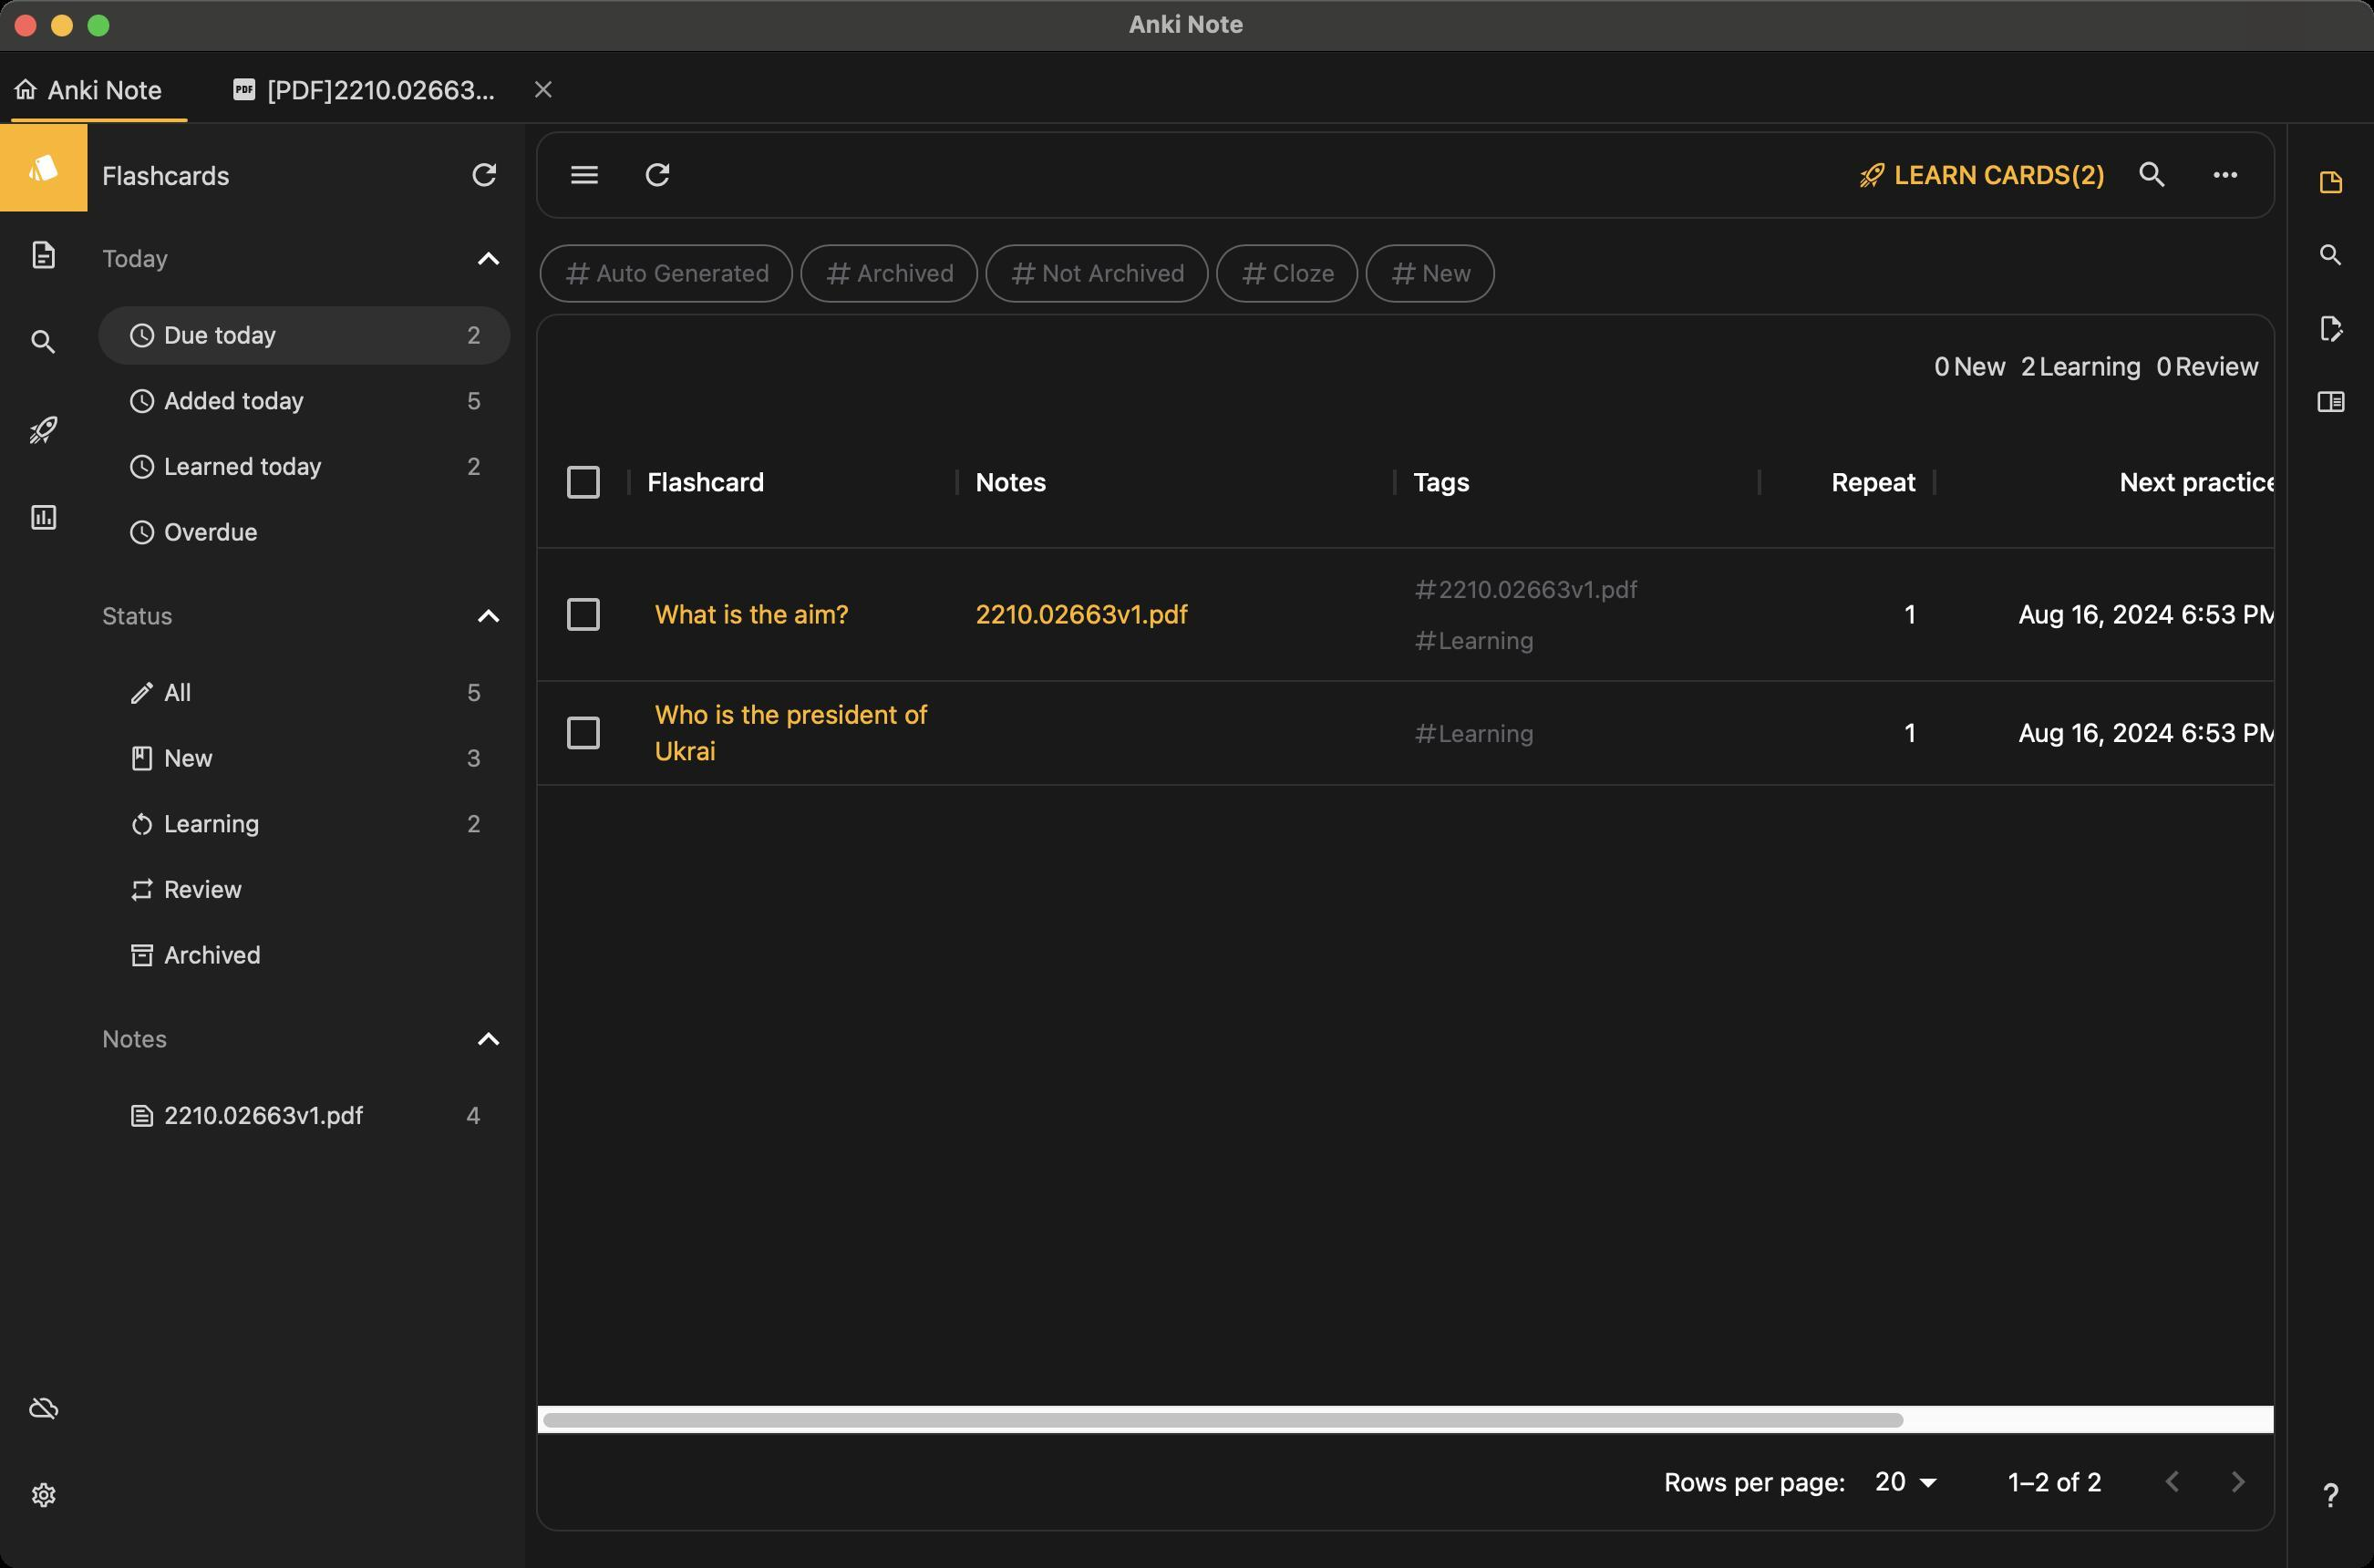
Accessibility tree:
{"name": "Anki_Note", "role": "AXWindow", "description": null, "role_description": "standard window", "value": null, "position": "233.00;83.00", "size": "1302;860", "children": [{"name": null, "role": "AXGroup", "description": null, "role_description": "group", "value": null, "position": "0.00;0.00", "size": "1302;860", "children": [{"name": null, "role": "AXGroup", "description": null, "role_description": "group", "value": null, "position": "0.00;28.00", "size": "1302;832", "children": [{"name": null, "role": "AXGroup", "description": null, "role_description": "group", "value": null, "position": "0.00;28.00", "size": "1302;832", "children": [{"name": "", "role": "AXScrollArea", "description": "", "role_description": "scroll area", "value": "", "position": "0.00;28.00", "size": "1302;832", "children": [{"name": "", "role": "AXWebArea", "description": "Tea Note", "role_description": "HTML content", "value": "", "position": "0.00;28.00", "size": "1302;832", "children": [{"name": "", "role": "AXStaticText", "description": "", "role_description": "text", "value": "home", "position": "6.00;41.00", "size": "16;16", "children": []}, {"name": "", "role": "AXGroup", "description": "", "role_description": "group", "value": "", "position": "26.00;38.00", "size": "63;22", "children": [{"name": "", "role": "AXStaticText", "description": "", "role_description": "text", "value": "Anki Note", "position": "26.00;40.00", "size": "63;18", "children": []}]}, {"name": "", "role": "AXGroup", "description": "", "role_description": "group", "value": "", "position": "6.00;65.00", "size": "97;2", "children": []}, {"name": "", "role": "AXStaticText", "description": "", "role_description": "text", "value": null, "position": "126.00;41.00", "size": "16;16", "children": []}, {"name": "", "role": "AXGroup", "description": "", "role_description": "group", "value": "", "position": "146.00;38.00", "size": "130;22", "children": [{"name": "", "role": "AXStaticText", "description": "", "role_description": "text", "value": "[PDF]2210.02663v1.pdf", "position": "146.00;40.00", "size": "125;18", "children": []}]}, {"name": "", "role": "AXGroup", "description": "", "role_description": "group", "value": "", "position": "282.00;31.00", "size": "32;36", "children": [{"name": "", "role": "AXStaticText", "description": "", "role_description": "text", "value": "close", "position": "290.00;41.00", "size": "16;16", "children": []}]}, {"name": "", "role": "AXGroup", "description": "", "role_description": "group", "value": "", "position": "126.00;65.00", "size": "169;2", "children": []}, {"name": "", "role": "AXStaticText", "description": "", "role_description": "text", "value": null, "position": "15.00;82.00", "size": "18;19", "children": []}, {"name": "", "role": "AXStaticText", "description": "", "role_description": "text", "value": null, "position": "15.00;130.00", "size": "18;19", "children": []}, {"name": "", "role": "AXStaticText", "description": "", "role_description": "text", "value": null, "position": "15.00;178.00", "size": "18;19", "children": []}, {"name": "", "role": "AXStaticText", "description": "", "role_description": "text", "value": null, "position": "15.00;226.00", "size": "18;19", "children": []}, {"name": "", "role": "AXStaticText", "description": "", "role_description": "text", "value": null, "position": "15.00;274.00", "size": "18;19", "children": []}, {"name": "", "role": "AXStaticText", "description": "", "role_description": "text", "value": "cloud_off", "position": "16.00;764.00", "size": "16;16", "children": []}, {"name": "", "role": "AXStaticText", "description": "", "role_description": "text", "value": "settings", "position": "16.00;812.00", "size": "16;16", "children": []}, {"name": "", "role": "AXGroup", "description": "", "role_description": "group", "value": "", "position": "48.00;68.00", "size": "240;792", "children": [{"name": "", "role": "AXGroup", "description": "", "role_description": "group", "value": "", "position": "56.00;85.00", "size": "70;22", "children": [{"name": "", "role": "AXStaticText", "description": "", "role_description": "text", "value": "Flashcards", "position": "56.00;87.00", "size": "70;18", "children": []}]}, {"name": "refresh", "role": "AXButton", "description": "", "role_description": "button", "value": "", "position": "248.00;78.00", "size": "36;36", "children": []}, {"name": "Today", "role": "AXButton", "description": "", "role_description": "button", "value": "", "position": "48.00;124.00", "size": "256;54", "children": []}, {"name": "", "role": "AXStaticText", "description": "", "role_description": "text", "value": "schedule", "position": "70.00;176.00", "size": "16;16", "children": []}, {"name": "", "role": "AXGroup", "description": "", "role_description": "group", "value": "", "position": "90.00;174.00", "size": "162;20", "children": [{"name": "", "role": "AXStaticText", "description": "", "role_description": "text", "value": "Due today", "position": "90.00;175.00", "size": "62;17", "children": []}]}, {"name": "", "role": "AXStaticText", "description": "", "role_description": "text", "value": "2", "position": "256.00;175.00", "size": "8;17", "children": []}, {"name": "", "role": "AXStaticText", "description": "", "role_description": "text", "value": "schedule", "position": "70.00;212.00", "size": "16;16", "children": []}, {"name": "", "role": "AXGroup", "description": "", "role_description": "group", "value": "", "position": "90.00;210.00", "size": "162;20", "children": [{"name": "", "role": "AXStaticText", "description": "", "role_description": "text", "value": "Added today", "position": "90.00;211.00", "size": "77;17", "children": []}]}, {"name": "", "role": "AXStaticText", "description": "", "role_description": "text", "value": "5", "position": "256.00;211.00", "size": "8;17", "children": []}, {"name": "", "role": "AXStaticText", "description": "", "role_description": "text", "value": "schedule", "position": "70.00;248.00", "size": "16;16", "children": []}, {"name": "", "role": "AXGroup", "description": "", "role_description": "group", "value": "", "position": "90.00;246.00", "size": "162;20", "children": [{"name": "", "role": "AXStaticText", "description": "", "role_description": "text", "value": "Learned today", "position": "90.00;247.00", "size": "87;17", "children": []}]}, {"name": "", "role": "AXStaticText", "description": "", "role_description": "text", "value": "2", "position": "256.00;247.00", "size": "8;17", "children": []}, {"name": "", "role": "AXStaticText", "description": "", "role_description": "text", "value": "schedule", "position": "70.00;284.00", "size": "16;16", "children": []}, {"name": "", "role": "AXGroup", "description": "", "role_description": "group", "value": "", "position": "90.00;282.00", "size": "174;20", "children": [{"name": "", "role": "AXStaticText", "description": "", "role_description": "text", "value": "Overdue", "position": "90.00;283.00", "size": "52;17", "children": []}]}, {"name": "Status", "role": "AXButton", "description": "", "role_description": "button", "value": "", "position": "48.00;320.00", "size": "256;54", "children": []}, {"name": "", "role": "AXStaticText", "description": "", "role_description": "text", "value": "create", "position": "70.00;372.00", "size": "16;16", "children": []}, {"name": "", "role": "AXGroup", "description": "", "role_description": "group", "value": "", "position": "90.00;370.00", "size": "162;20", "children": [{"name": "", "role": "AXStaticText", "description": "", "role_description": "text", "value": "All", "position": "90.00;371.00", "size": "16;17", "children": []}]}, {"name": "", "role": "AXStaticText", "description": "", "role_description": "text", "value": "5", "position": "256.00;371.00", "size": "8;17", "children": []}, {"name": "", "role": "AXStaticText", "description": "", "role_description": "text", "value": "book", "position": "70.00;408.00", "size": "16;16", "children": []}, {"name": "", "role": "AXGroup", "description": "", "role_description": "group", "value": "", "position": "90.00;406.00", "size": "162;20", "children": [{"name": "", "role": "AXStaticText", "description": "", "role_description": "text", "value": "New", "position": "90.00;407.00", "size": "27;17", "children": []}]}, {"name": "", "role": "AXStaticText", "description": "", "role_description": "text", "value": "3", "position": "255.00;407.00", "size": "9;17", "children": []}, {"name": "", "role": "AXStaticText", "description": "", "role_description": "text", "value": "restart_alt", "position": "70.00;444.00", "size": "16;16", "children": []}, {"name": "", "role": "AXGroup", "description": "", "role_description": "group", "value": "", "position": "90.00;442.00", "size": "162;20", "children": [{"name": "", "role": "AXStaticText", "description": "", "role_description": "text", "value": "Learning", "position": "90.00;443.00", "size": "53;17", "children": []}]}, {"name": "", "role": "AXStaticText", "description": "", "role_description": "text", "value": "2", "position": "256.00;443.00", "size": "8;17", "children": []}, {"name": "", "role": "AXStaticText", "description": "", "role_description": "text", "value": "repeat", "position": "70.00;480.00", "size": "16;16", "children": []}, {"name": "", "role": "AXGroup", "description": "", "role_description": "group", "value": "", "position": "90.00;478.00", "size": "174;20", "children": [{"name": "", "role": "AXStaticText", "description": "", "role_description": "text", "value": "Review", "position": "90.00;479.00", "size": "43;17", "children": []}]}, {"name": "", "role": "AXStaticText", "description": "", "role_description": "text", "value": null, "position": "70.00;516.00", "size": "16;16", "children": []}, {"name": "", "role": "AXGroup", "description": "", "role_description": "group", "value": "", "position": "90.00;514.00", "size": "174;20", "children": [{"name": "", "role": "AXStaticText", "description": "", "role_description": "text", "value": "Archived", "position": "90.00;515.00", "size": "54;17", "children": []}]}, {"name": "Notes", "role": "AXButton", "description": "", "role_description": "button", "value": "", "position": "48.00;552.00", "size": "256;54", "children": []}, {"name": "", "role": "AXStaticText", "description": "", "role_description": "text", "value": "text_snippet", "position": "70.00;604.00", "size": "16;16", "children": []}, {"name": "", "role": "AXGroup", "description": "", "role_description": "group", "value": "", "position": "90.00;602.00", "size": "162;20", "children": [{"name": "", "role": "AXStaticText", "description": "", "role_description": "text", "value": "2210.02663v1.pdf", "position": "90.00;603.00", "size": "110;17", "children": []}]}, {"name": "", "role": "AXStaticText", "description": "", "role_description": "text", "value": "4", "position": "255.00;603.00", "size": "9;17", "children": []}, {"name": "", "role": "AXGroup", "description": "", "role_description": "group", "value": "", "position": "283.00;68.00", "size": "10;792", "children": []}]}, {"name": "", "role": "AXButton", "description": "Open/close Navigation", "role_description": "button", "value": "", "position": "303.00;78.00", "size": "36;36", "children": []}, {"name": "", "role": "AXButton", "description": "Refresh", "role_description": "button", "value": "", "position": "343.00;78.00", "size": "36;36", "children": []}, {"name": "LEARN_CARDS_(_2_)", "role": "AXButton", "description": "", "role_description": "button", "value": "", "position": "1015.00;78.00", "size": "149;36", "children": []}, {"name": "search", "role": "AXButton", "description": "", "role_description": "button", "value": "", "position": "1163.00;78.00", "size": "36;36", "children": []}, {"name": "more_horiz", "role": "AXButton", "description": "", "role_description": "button", "value": "", "position": "1203.00;78.00", "size": "36;36", "children": []}, {"name": "Auto_Generated", "role": "AXButton", "description": "", "role_description": "button", "value": "", "position": "296.00;134.00", "size": "139;32", "children": []}, {"name": "Archived", "role": "AXButton", "description": "", "role_description": "button", "value": "", "position": "439.00;134.00", "size": "98;32", "children": []}, {"name": "Not_Archived", "role": "AXButton", "description": "", "role_description": "button", "value": "", "position": "540.00;134.00", "size": "123;32", "children": []}, {"name": "Cloze", "role": "AXButton", "description": "", "role_description": "button", "value": "", "position": "667.00;134.00", "size": "79;32", "children": []}, {"name": "New", "role": "AXButton", "description": "", "role_description": "button", "value": "", "position": "749.00;134.00", "size": "72;32", "children": []}, {"name": "", "role": "AXTable", "description": "", "role_description": "table", "value": "", "position": "294.00;172.00", "size": "954;668", "children": [{"name": "", "role": "AXRow", "description": "", "role_description": "row", "value": "", "position": "295.00;228.00", "size": "1218;73", "children": [{"name": "", "role": "AXCell", "description": "", "role_description": "cell", "value": "", "position": "295.00;228.00", "size": "62;73", "children": [{"name": "", "role": "AXGroup", "description": "", "role_description": "group", "value": "", "position": "295.00;228.00", "size": "50;73", "children": [{"name": "", "role": "AXCheckBox", "description": "Select all rows", "role_description": "checkbox", "value": 0, "position": "299.00;243.00", "size": "42;43", "children": []}]}]}, {"name": "", "role": "AXCell", "description": "Flashcard", "role_description": "cell", "value": "", "position": "345.00;228.00", "size": "192;73", "children": [{"name": "", "role": "AXGroup", "description": "", "role_description": "group", "value": "", "position": "355.00;228.00", "size": "160;73", "children": [{"name": "", "role": "AXGroup", "description": "", "role_description": "group", "value": "", "position": "355.00;228.00", "size": "65;73", "children": [{"name": "", "role": "AXStaticText", "description": "", "role_description": "text", "value": "Flashcard", "position": "355.00;255.00", "size": "65;18", "children": []}]}]}]}, {"name": "", "role": "AXCell", "description": "Notes", "role_description": "cell", "value": "", "position": "525.00;228.00", "size": "252;73", "children": [{"name": "", "role": "AXGroup", "description": "", "role_description": "group", "value": "", "position": "535.00;228.00", "size": "220;73", "children": [{"name": "", "role": "AXGroup", "description": "", "role_description": "group", "value": "", "position": "535.00;228.00", "size": "39;73", "children": [{"name": "", "role": "AXStaticText", "description": "", "role_description": "text", "value": "Notes", "position": "535.00;255.00", "size": "40;18", "children": []}]}]}]}, {"name": "", "role": "AXCell", "description": "Tags", "role_description": "cell", "value": "", "position": "765.00;228.00", "size": "212;73", "children": [{"name": "", "role": "AXGroup", "description": "", "role_description": "group", "value": "", "position": "775.00;228.00", "size": "180;73", "children": [{"name": "", "role": "AXGroup", "description": "", "role_description": "group", "value": "", "position": "775.00;228.00", "size": "31;73", "children": [{"name": "", "role": "AXStaticText", "description": "", "role_description": "text", "value": "Tags", "position": "775.00;255.00", "size": "32;18", "children": []}]}]}]}, {"name": "", "role": "AXCell", "description": "Repeat", "role_description": "cell", "value": "", "position": "965.00;228.00", "size": "108;73", "children": [{"name": "", "role": "AXGroup", "description": "", "role_description": "group", "value": "", "position": "975.00;228.00", "size": "76;73", "children": [{"name": "", "role": "AXGroup", "description": "", "role_description": "group", "value": "", "position": "1004.00;228.00", "size": "48;73", "children": [{"name": "", "role": "AXStaticText", "description": "", "role_description": "text", "value": "Repeat", "position": "1004.00;255.00", "size": "47;18", "children": []}]}]}]}, {"name": "", "role": "AXCell", "description": "Next practice", "role_description": "cell", "value": "", "position": "1061.00;228.00", "size": "212;73", "children": [{"name": "", "role": "AXGroup", "description": "", "role_description": "group", "value": "", "position": "1071.00;228.00", "size": "180;73", "children": [{"name": "", "role": "AXGroup", "description": "", "role_description": "group", "value": "", "position": "1162.00;228.00", "size": "90;73", "children": [{"name": "", "role": "AXStaticText", "description": "", "role_description": "text", "value": "Next practice", "position": "1162.00;255.00", "size": "89;18", "children": []}]}]}]}, {"name": "", "role": "AXCell", "description": "Actions", "role_description": "cell", "value": "", "position": "1261.00;228.00", "size": "252;73", "children": [{"name": "", "role": "AXGroup", "description": "", "role_description": "group", "value": "", "position": "1271.00;228.00", "size": "220;73", "children": [{"name": "", "role": "AXGroup", "description": "", "role_description": "group", "value": "", "position": "1271.00;228.00", "size": "50;73", "children": [{"name": "", "role": "AXStaticText", "description": "", "role_description": "text", "value": "Actions", "position": "1271.00;255.00", "size": "50;18", "children": []}]}]}]}]}, {"name": "", "role": "AXRow", "description": "", "role_description": "row", "value": "", "position": "295.00;301.00", "size": "1206;73", "children": [{"name": "", "role": "AXCell", "description": "", "role_description": "cell", "value": "", "position": "295.00;301.00", "size": "50;73", "children": [{"name": "", "role": "AXCheckBox", "description": "Select row", "role_description": "checkbox", "value": 0, "position": "299.00;316.00", "size": "42;42", "children": []}]}, {"name": "", "role": "AXCell", "description": "", "role_description": "cell", "value": "", "position": "345.00;301.00", "size": "180;73", "children": [{"name": "", "role": "AXStaticText", "description": "", "role_description": "text", "value": "What is the aim?", "position": "359.00;328.00", "size": "107;17", "children": []}]}, {"name": "", "role": "AXCell", "description": "", "role_description": "cell", "value": "", "position": "525.00;301.00", "size": "240;73", "children": [{"name": "", "role": "AXGroup", "description": "", "role_description": "group", "value": "", "position": "535.00;327.00", "size": "117;20", "children": [{"name": "", "role": "AXStaticText", "description": "", "role_description": "text", "value": "2210.02663v1.pdf", "position": "535.00;328.00", "size": "117;17", "children": []}]}]}, {"name": "", "role": "AXCell", "description": "", "role_description": "cell", "value": "", "position": "765.00;301.00", "size": "200;73", "children": [{"name": "", "role": "AXStaticText", "description": "", "role_description": "text", "value": null, "position": "775.00;316.00", "size": "14;15", "children": []}, {"name": "", "role": "AXStaticText", "description": "", "role_description": "text", "value": "2210.02663v1.pdf", "position": "789.00;315.00", "size": "110;16", "children": []}, {"name": "", "role": "AXStaticText", "description": "", "role_description": "text", "value": null, "position": "775.00;344.00", "size": "14;15", "children": []}, {"name": "", "role": "AXStaticText", "description": "", "role_description": "text", "value": "Learning", "position": "789.00;343.00", "size": "53;16", "children": []}]}, {"name": "", "role": "AXCell", "description": "", "role_description": "cell", "value": "", "position": "965.00;301.00", "size": "96;73", "children": [{"name": "", "role": "AXStaticText", "description": "", "role_description": "text", "value": "1", "position": "1044.00;328.00", "size": "7;17", "children": []}]}, {"name": "", "role": "AXCell", "description": "", "role_description": "cell", "value": "", "position": "1061.00;301.00", "size": "200;73", "children": [{"name": "", "role": "AXStaticText", "description": "", "role_description": "text", "value": "Aug 16, 2024 6:53 PM", "position": "1107.00;328.00", "size": "144;17", "children": []}]}, {"name": "", "role": "AXCell", "description": "", "role_description": "cell", "value": "", "position": "1261.00;301.00", "size": "240;73", "children": [{"name": "", "role": "AXButton", "description": "Open Note", "role_description": "button", "value": "", "position": "1279.00;319.00", "size": "36;36", "children": []}, {"name": "", "role": "AXButton", "description": "Edit", "role_description": "button", "value": "", "position": "1319.00;319.00", "size": "36;36", "children": []}, {"name": "", "role": "AXButton", "description": "Reset Flashcard", "role_description": "button", "value": "", "position": "1359.00;319.00", "size": "36;36", "children": []}, {"name": "", "role": "AXButton", "description": "Archive", "role_description": "button", "value": "", "position": "1399.00;319.00", "size": "36;36", "children": []}, {"name": "", "role": "AXButton", "description": "Delete", "role_description": "button", "value": "", "position": "1439.00;319.00", "size": "36;36", "children": []}]}]}, {"name": "", "role": "AXRow", "description": "", "role_description": "row", "value": "", "position": "295.00;374.00", "size": "1206;57", "children": [{"name": "", "role": "AXCell", "description": "", "role_description": "cell", "value": "", "position": "295.00;374.00", "size": "50;57", "children": [{"name": "", "role": "AXCheckBox", "description": "Select row", "role_description": "checkbox", "value": 0, "position": "299.00;381.00", "size": "42;42", "children": []}]}, {"name": "", "role": "AXCell", "description": "", "role_description": "cell", "value": "", "position": "345.00;374.00", "size": "180;57", "children": [{"name": "", "role": "AXStaticText", "description": "", "role_description": "text", "value": "Who is the president of Ukrai", "position": "359.00;383.00", "size": "151;37", "children": []}]}, {"name": "", "role": "AXCell", "description": "", "role_description": "cell", "value": "", "position": "525.00;374.00", "size": "240;57", "children": [{"name": "", "role": "AXGroup", "description": "", "role_description": "group", "value": "", "position": "0.00;28.00", "size": "0;0", "children": []}]}, {"name": "", "role": "AXCell", "description": "", "role_description": "cell", "value": "", "position": "765.00;374.00", "size": "200;57", "children": [{"name": "", "role": "AXStaticText", "description": "", "role_description": "text", "value": null, "position": "775.00;395.00", "size": "14;15", "children": []}, {"name": "", "role": "AXStaticText", "description": "", "role_description": "text", "value": "Learning", "position": "789.00;394.00", "size": "53;16", "children": []}]}, {"name": "", "role": "AXCell", "description": "", "role_description": "cell", "value": "", "position": "965.00;374.00", "size": "96;57", "children": [{"name": "", "role": "AXStaticText", "description": "", "role_description": "text", "value": "1", "position": "1044.00;393.00", "size": "7;17", "children": []}]}, {"name": "", "role": "AXCell", "description": "", "role_description": "cell", "value": "", "position": "1061.00;374.00", "size": "200;57", "children": [{"name": "", "role": "AXStaticText", "description": "", "role_description": "text", "value": "Aug 16, 2024 6:53 PM", "position": "1107.00;393.00", "size": "144;17", "children": []}]}, {"name": "", "role": "AXCell", "description": "", "role_description": "cell", "value": "", "position": "1261.00;374.00", "size": "240;57", "children": [{"name": "", "role": "AXButton", "description": "Edit", "role_description": "button", "value": "", "position": "1279.00;384.00", "size": "36;36", "children": []}, {"name": "", "role": "AXButton", "description": "Reset Flashcard", "role_description": "button", "value": "", "position": "1319.00;384.00", "size": "36;36", "children": []}, {"name": "", "role": "AXButton", "description": "Archive", "role_description": "button", "value": "", "position": "1359.00;384.00", "size": "36;36", "children": []}, {"name": "", "role": "AXButton", "description": "Delete", "role_description": "button", "value": "", "position": "1399.00;384.00", "size": "36;36", "children": []}]}]}, {"name": "", "role": "AXColumn", "description": "", "role_description": "column", "value": "", "position": "295.00;228.00", "size": "62;203", "children": [{"name": "", "role": "AXCell", "description": "", "role_description": "cell", "value": "", "position": "295.00;228.00", "size": "62;73", "children": [{"name": "", "role": "AXGroup", "description": "", "role_description": "group", "value": "", "position": "295.00;228.00", "size": "50;73", "children": [{"name": "", "role": "AXCheckBox", "description": "Select all rows", "role_description": "checkbox", "value": 0, "position": "299.00;243.00", "size": "42;43", "children": []}]}]}, {"name": "", "role": "AXCell", "description": "", "role_description": "cell", "value": "", "position": "295.00;301.00", "size": "50;73", "children": [{"name": "", "role": "AXCheckBox", "description": "Select row", "role_description": "checkbox", "value": 0, "position": "299.00;316.00", "size": "42;42", "children": []}]}, {"name": "", "role": "AXCell", "description": "", "role_description": "cell", "value": "", "position": "295.00;374.00", "size": "50;57", "children": [{"name": "", "role": "AXCheckBox", "description": "Select row", "role_description": "checkbox", "value": 0, "position": "299.00;381.00", "size": "42;42", "children": []}]}]}, {"name": "", "role": "AXColumn", "description": "", "role_description": "column", "value": "", "position": "345.00;228.00", "size": "192;203", "children": [{"name": "", "role": "AXCell", "description": "Flashcard", "role_description": "cell", "value": "", "position": "345.00;228.00", "size": "192;73", "children": [{"name": "", "role": "AXGroup", "description": "", "role_description": "group", "value": "", "position": "355.00;228.00", "size": "160;73", "children": [{"name": "", "role": "AXGroup", "description": "", "role_description": "group", "value": "", "position": "355.00;228.00", "size": "65;73", "children": [{"name": "", "role": "AXStaticText", "description": "", "role_description": "text", "value": "Flashcard", "position": "355.00;255.00", "size": "65;18", "children": []}]}]}]}, {"name": "", "role": "AXCell", "description": "", "role_description": "cell", "value": "", "position": "345.00;301.00", "size": "180;73", "children": [{"name": "", "role": "AXStaticText", "description": "", "role_description": "text", "value": "What is the aim?", "position": "359.00;328.00", "size": "107;17", "children": []}]}, {"name": "", "role": "AXCell", "description": "", "role_description": "cell", "value": "", "position": "345.00;374.00", "size": "180;57", "children": [{"name": "", "role": "AXStaticText", "description": "", "role_description": "text", "value": "Who is the president of Ukrai", "position": "359.00;383.00", "size": "151;37", "children": []}]}]}, {"name": "", "role": "AXColumn", "description": "", "role_description": "column", "value": "", "position": "525.00;228.00", "size": "252;203", "children": [{"name": "", "role": "AXCell", "description": "Notes", "role_description": "cell", "value": "", "position": "525.00;228.00", "size": "252;73", "children": [{"name": "", "role": "AXGroup", "description": "", "role_description": "group", "value": "", "position": "535.00;228.00", "size": "220;73", "children": [{"name": "", "role": "AXGroup", "description": "", "role_description": "group", "value": "", "position": "535.00;228.00", "size": "39;73", "children": [{"name": "", "role": "AXStaticText", "description": "", "role_description": "text", "value": "Notes", "position": "535.00;255.00", "size": "40;18", "children": []}]}]}]}, {"name": "", "role": "AXCell", "description": "", "role_description": "cell", "value": "", "position": "525.00;301.00", "size": "240;73", "children": [{"name": "", "role": "AXGroup", "description": "", "role_description": "group", "value": "", "position": "535.00;327.00", "size": "117;20", "children": [{"name": "", "role": "AXStaticText", "description": "", "role_description": "text", "value": "2210.02663v1.pdf", "position": "535.00;328.00", "size": "117;17", "children": []}]}]}, {"name": "", "role": "AXCell", "description": "", "role_description": "cell", "value": "", "position": "525.00;374.00", "size": "240;57", "children": [{"name": "", "role": "AXGroup", "description": "", "role_description": "group", "value": "", "position": "0.00;28.00", "size": "0;0", "children": []}]}]}, {"name": "", "role": "AXColumn", "description": "", "role_description": "column", "value": "", "position": "765.00;228.00", "size": "212;203", "children": [{"name": "", "role": "AXCell", "description": "Tags", "role_description": "cell", "value": "", "position": "765.00;228.00", "size": "212;73", "children": [{"name": "", "role": "AXGroup", "description": "", "role_description": "group", "value": "", "position": "775.00;228.00", "size": "180;73", "children": [{"name": "", "role": "AXGroup", "description": "", "role_description": "group", "value": "", "position": "775.00;228.00", "size": "31;73", "children": [{"name": "", "role": "AXStaticText", "description": "", "role_description": "text", "value": "Tags", "position": "775.00;255.00", "size": "32;18", "children": []}]}]}]}, {"name": "", "role": "AXCell", "description": "", "role_description": "cell", "value": "", "position": "765.00;301.00", "size": "200;73", "children": [{"name": "", "role": "AXStaticText", "description": "", "role_description": "text", "value": null, "position": "775.00;316.00", "size": "14;15", "children": []}, {"name": "", "role": "AXStaticText", "description": "", "role_description": "text", "value": "2210.02663v1.pdf", "position": "789.00;315.00", "size": "110;16", "children": []}, {"name": "", "role": "AXStaticText", "description": "", "role_description": "text", "value": null, "position": "775.00;344.00", "size": "14;15", "children": []}, {"name": "", "role": "AXStaticText", "description": "", "role_description": "text", "value": "Learning", "position": "789.00;343.00", "size": "53;16", "children": []}]}, {"name": "", "role": "AXCell", "description": "", "role_description": "cell", "value": "", "position": "765.00;374.00", "size": "200;57", "children": [{"name": "", "role": "AXStaticText", "description": "", "role_description": "text", "value": null, "position": "775.00;395.00", "size": "14;15", "children": []}, {"name": "", "role": "AXStaticText", "description": "", "role_description": "text", "value": "Learning", "position": "789.00;394.00", "size": "53;16", "children": []}]}]}, {"name": "", "role": "AXColumn", "description": "", "role_description": "column", "value": "", "position": "965.00;228.00", "size": "108;203", "children": [{"name": "", "role": "AXCell", "description": "Repeat", "role_description": "cell", "value": "", "position": "965.00;228.00", "size": "108;73", "children": [{"name": "", "role": "AXGroup", "description": "", "role_description": "group", "value": "", "position": "975.00;228.00", "size": "76;73", "children": [{"name": "", "role": "AXGroup", "description": "", "role_description": "group", "value": "", "position": "1004.00;228.00", "size": "48;73", "children": [{"name": "", "role": "AXStaticText", "description": "", "role_description": "text", "value": "Repeat", "position": "1004.00;255.00", "size": "47;18", "children": []}]}]}]}, {"name": "", "role": "AXCell", "description": "", "role_description": "cell", "value": "", "position": "965.00;301.00", "size": "96;73", "children": [{"name": "", "role": "AXStaticText", "description": "", "role_description": "text", "value": "1", "position": "1044.00;328.00", "size": "7;17", "children": []}]}, {"name": "", "role": "AXCell", "description": "", "role_description": "cell", "value": "", "position": "965.00;374.00", "size": "96;57", "children": [{"name": "", "role": "AXStaticText", "description": "", "role_description": "text", "value": "1", "position": "1044.00;393.00", "size": "7;17", "children": []}]}]}, {"name": "", "role": "AXColumn", "description": "", "role_description": "column", "value": "", "position": "1061.00;228.00", "size": "212;203", "children": [{"name": "", "role": "AXCell", "description": "Next practice", "role_description": "cell", "value": "", "position": "1061.00;228.00", "size": "212;73", "children": [{"name": "", "role": "AXGroup", "description": "", "role_description": "group", "value": "", "position": "1071.00;228.00", "size": "180;73", "children": [{"name": "", "role": "AXGroup", "description": "", "role_description": "group", "value": "", "position": "1162.00;228.00", "size": "90;73", "children": [{"name": "", "role": "AXStaticText", "description": "", "role_description": "text", "value": "Next practice", "position": "1162.00;255.00", "size": "89;18", "children": []}]}]}]}, {"name": "", "role": "AXCell", "description": "", "role_description": "cell", "value": "", "position": "1061.00;301.00", "size": "200;73", "children": [{"name": "", "role": "AXStaticText", "description": "", "role_description": "text", "value": "Aug 16, 2024 6:53 PM", "position": "1107.00;328.00", "size": "144;17", "children": []}]}, {"name": "", "role": "AXCell", "description": "", "role_description": "cell", "value": "", "position": "1061.00;374.00", "size": "200;57", "children": [{"name": "", "role": "AXStaticText", "description": "", "role_description": "text", "value": "Aug 16, 2024 6:53 PM", "position": "1107.00;393.00", "size": "144;17", "children": []}]}]}, {"name": "", "role": "AXColumn", "description": "", "role_description": "column", "value": "", "position": "1261.00;228.00", "size": "252;203", "children": [{"name": "", "role": "AXCell", "description": "Actions", "role_description": "cell", "value": "", "position": "1261.00;228.00", "size": "252;73", "children": [{"name": "", "role": "AXGroup", "description": "", "role_description": "group", "value": "", "position": "1271.00;228.00", "size": "220;73", "children": [{"name": "", "role": "AXGroup", "description": "", "role_description": "group", "value": "", "position": "1271.00;228.00", "size": "50;73", "children": [{"name": "", "role": "AXStaticText", "description": "", "role_description": "text", "value": "Actions", "position": "1271.00;255.00", "size": "50;18", "children": []}]}]}]}, {"name": "", "role": "AXCell", "description": "", "role_description": "cell", "value": "", "position": "1261.00;301.00", "size": "240;73", "children": [{"name": "", "role": "AXButton", "description": "Open Note", "role_description": "button", "value": "", "position": "1279.00;319.00", "size": "36;36", "children": []}, {"name": "", "role": "AXButton", "description": "Edit", "role_description": "button", "value": "", "position": "1319.00;319.00", "size": "36;36", "children": []}, {"name": "", "role": "AXButton", "description": "Reset Flashcard", "role_description": "button", "value": "", "position": "1359.00;319.00", "size": "36;36", "children": []}, {"name": "", "role": "AXButton", "description": "Archive", "role_description": "button", "value": "", "position": "1399.00;319.00", "size": "36;36", "children": []}, {"name": "", "role": "AXButton", "description": "Delete", "role_description": "button", "value": "", "position": "1439.00;319.00", "size": "36;36", "children": []}]}, {"name": "", "role": "AXCell", "description": "", "role_description": "cell", "value": "", "position": "1261.00;374.00", "size": "240;57", "children": [{"name": "", "role": "AXButton", "description": "Edit", "role_description": "button", "value": "", "position": "1279.00;384.00", "size": "36;36", "children": []}, {"name": "", "role": "AXButton", "description": "Reset Flashcard", "role_description": "button", "value": "", "position": "1319.00;384.00", "size": "36;36", "children": []}, {"name": "", "role": "AXButton", "description": "Archive", "role_description": "button", "value": "", "position": "1359.00;384.00", "size": "36;36", "children": []}, {"name": "", "role": "AXButton", "description": "Delete", "role_description": "button", "value": "", "position": "1399.00;384.00", "size": "36;36", "children": []}]}]}, {"name": "", "role": "AXGroup", "description": "", "role_description": "group", "value": "", "position": "295.00;228.00", "size": "1218;73", "children": [{"name": "", "role": "AXCell", "description": "", "role_description": "cell", "value": "", "position": "295.00;228.00", "size": "62;73", "children": [{"name": "", "role": "AXGroup", "description": "", "role_description": "group", "value": "", "position": "295.00;228.00", "size": "50;73", "children": [{"name": "", "role": "AXCheckBox", "description": "Select all rows", "role_description": "checkbox", "value": 0, "position": "299.00;243.00", "size": "42;43", "children": []}]}]}, {"name": "", "role": "AXCell", "description": "Flashcard", "role_description": "cell", "value": "", "position": "345.00;228.00", "size": "192;73", "children": [{"name": "", "role": "AXGroup", "description": "", "role_description": "group", "value": "", "position": "355.00;228.00", "size": "160;73", "children": [{"name": "", "role": "AXGroup", "description": "", "role_description": "group", "value": "", "position": "355.00;228.00", "size": "65;73", "children": [{"name": "", "role": "AXStaticText", "description": "", "role_description": "text", "value": "Flashcard", "position": "355.00;255.00", "size": "65;18", "children": []}]}]}]}, {"name": "", "role": "AXCell", "description": "Notes", "role_description": "cell", "value": "", "position": "525.00;228.00", "size": "252;73", "children": [{"name": "", "role": "AXGroup", "description": "", "role_description": "group", "value": "", "position": "535.00;228.00", "size": "220;73", "children": [{"name": "", "role": "AXGroup", "description": "", "role_description": "group", "value": "", "position": "535.00;228.00", "size": "39;73", "children": [{"name": "", "role": "AXStaticText", "description": "", "role_description": "text", "value": "Notes", "position": "535.00;255.00", "size": "40;18", "children": []}]}]}]}, {"name": "", "role": "AXCell", "description": "Tags", "role_description": "cell", "value": "", "position": "765.00;228.00", "size": "212;73", "children": [{"name": "", "role": "AXGroup", "description": "", "role_description": "group", "value": "", "position": "775.00;228.00", "size": "180;73", "children": [{"name": "", "role": "AXGroup", "description": "", "role_description": "group", "value": "", "position": "775.00;228.00", "size": "31;73", "children": [{"name": "", "role": "AXStaticText", "description": "", "role_description": "text", "value": "Tags", "position": "775.00;255.00", "size": "32;18", "children": []}]}]}]}, {"name": "", "role": "AXCell", "description": "Repeat", "role_description": "cell", "value": "", "position": "965.00;228.00", "size": "108;73", "children": [{"name": "", "role": "AXGroup", "description": "", "role_description": "group", "value": "", "position": "975.00;228.00", "size": "76;73", "children": [{"name": "", "role": "AXGroup", "description": "", "role_description": "group", "value": "", "position": "1004.00;228.00", "size": "48;73", "children": [{"name": "", "role": "AXStaticText", "description": "", "role_description": "text", "value": "Repeat", "position": "1004.00;255.00", "size": "47;18", "children": []}]}]}]}, {"name": "", "role": "AXCell", "description": "Next practice", "role_description": "cell", "value": "", "position": "1061.00;228.00", "size": "212;73", "children": [{"name": "", "role": "AXGroup", "description": "", "role_description": "group", "value": "", "position": "1071.00;228.00", "size": "180;73", "children": [{"name": "", "role": "AXGroup", "description": "", "role_description": "group", "value": "", "position": "1162.00;228.00", "size": "90;73", "children": [{"name": "", "role": "AXStaticText", "description": "", "role_description": "text", "value": "Next practice", "position": "1162.00;255.00", "size": "89;18", "children": []}]}]}]}, {"name": "", "role": "AXCell", "description": "Actions", "role_description": "cell", "value": "", "position": "1261.00;228.00", "size": "252;73", "children": [{"name": "", "role": "AXGroup", "description": "", "role_description": "group", "value": "", "position": "1271.00;228.00", "size": "220;73", "children": [{"name": "", "role": "AXGroup", "description": "", "role_description": "group", "value": "", "position": "1271.00;228.00", "size": "50;73", "children": [{"name": "", "role": "AXStaticText", "description": "", "role_description": "text", "value": "Actions", "position": "1271.00;255.00", "size": "50;18", "children": []}]}]}]}]}]}, {"name": "", "role": "AXGroup", "description": "", "role_description": "group", "value": "", "position": "1254.00;68.00", "size": "48;792", "children": [{"name": "", "role": "AXStaticText", "description": "", "role_description": "text", "value": "chevron_right", "position": "1074.00;83.00", "size": "17;17", "children": []}, {"name": "", "role": "AXGroup", "description": "", "role_description": "group", "value": "", "position": "1106.00;70.00", "size": "50;43", "children": [{"name": "", "role": "AXStaticText", "description": "", "role_description": "text", "value": "Second View", "position": "1106.00;72.00", "size": "50;39", "children": []}]}, {"name": "", "role": "AXStaticText", "description": "", "role_description": "text", "value": "Close All Notes", "position": "1181.00;83.00", "size": "99;17", "children": []}, {"name": "", "role": "AXGroup", "description": "", "role_description": "group", "value": "", "position": "0.00;28.00", "size": "0;0", "children": [{"name": "", "role": "AXStaticText", "description": "", "role_description": "text", "value": "Note", "position": "1102.00;140.00", "size": "21;18", "children": []}, {"name": "", "role": "AXStaticText", "description": "", "role_description": "text", "value": ": ", "position": "1133.00;140.00", "size": "8;18", "children": []}, {"name": "", "role": "AXStaticText", "description": "", "role_description": "text", "value": "2210.02663v1.pdf", "position": "1140.00;140.00", "size": "118;18", "children": []}]}, {"name": "", "role": "AXStaticText", "description": "", "role_description": "text", "value": null, "position": "1126.00;141.00", "size": "16;16", "children": []}, {"name": "", "role": "AXStaticText", "description": "", "role_description": "text", "value": null, "position": "1166.00;141.00", "size": "16;16", "children": []}, {"name": "", "role": "AXStaticText", "description": "", "role_description": "text", "value": null, "position": "1206.00;141.00", "size": "16;16", "children": []}, {"name": "", "role": "AXStaticText", "description": "", "role_description": "text", "value": "close", "position": "1246.00;141.00", "size": "16;16", "children": []}, {"name": "", "role": "AXGroup", "description": "", "role_description": "group", "value": "", "position": "1119.00;202.00", "size": "126;36", "children": [{"name": "", "role": "AXTextField", "description": "", "role_description": "text field", "value": "2210.02663v1.pdf", "position": "1151.00;202.00", "size": "62;36", "children": [{"name": "", "role": "AXGroup", "description": "", "role_description": "group", "value": "", "position": "1151.00;208.00", "size": "62;23", "children": []}]}]}, {"name": "", "role": "AXStaticText", "description": "", "role_description": "text", "value": null, "position": "1152.00;245.00", "size": "12;14", "children": []}, {"name": "", "role": "AXStaticText", "description": "", "role_description": "text", "value": "PDF", "position": "1164.00;244.00", "size": "25;16", "children": []}, {"name": "", "role": "AXStaticText", "description": "", "role_description": "text", "value": null, "position": "1152.00;269.00", "size": "12;14", "children": []}, {"name": "", "role": "AXStaticText", "description": "", "role_description": "text", "value": "op", "position": "1164.00;268.00", "size": "16;16", "children": []}, {"name": "", "role": "AXGroup", "description": "", "role_description": "group", "value": "", "position": "1135.00;298.00", "size": "60;71", "children": [{"name": "", "role": "AXStaticText", "description": "", "role_description": "text", "value": null, "position": "1135.00;303.00", "size": "60;61", "children": []}]}, {"name": "", "role": "AXGroup", "description": "", "role_description": "group", "value": "", "position": "1195.00;313.00", "size": "34;22", "children": [{"name": "", "role": "AXStaticText", "description": "", "role_description": "text", "value": "2210.02663v1.pdf", "position": "1195.00;314.00", "size": "30;19", "children": []}]}, {"name": "", "role": "AXGroup", "description": "", "role_description": "group", "value": "", "position": "1195.00;334.00", "size": "34;43", "children": [{"name": "", "role": "AXStaticText", "description": "", "role_description": "text", "value": "2.2 MB", "position": "1195.00;336.00", "size": "20;38", "children": []}]}, {"name": "", "role": "AXStaticText", "description": "", "role_description": "text", "value": "class", "position": "1156.00;395.00", "size": "17;16", "children": []}, {"name": "", "role": "AXStaticText", "description": "", "role_description": "text", "value": "Read", "position": "1174.00;394.00", "size": "34;18", "children": []}, {"name": "", "role": "AXStaticText", "description": "", "role_description": "text", "value": null, "position": "1270.00;92.00", "size": "17;16", "children": []}, {"name": "", "role": "AXStaticText", "description": "", "role_description": "text", "value": null, "position": "1270.00;132.00", "size": "17;16", "children": []}, {"name": "", "role": "AXStaticText", "description": "", "role_description": "text", "value": null, "position": "1270.00;172.00", "size": "17;16", "children": []}, {"name": "", "role": "AXStaticText", "description": "", "role_description": "text", "value": null, "position": "1270.00;212.00", "size": "17;16", "children": []}, {"name": "", "role": "AXStaticText", "description": "", "role_description": "text", "value": null, "position": "1270.00;812.00", "size": "17;16", "children": []}]}, {"name": "", "role": "AXGroup", "description": "", "role_description": "group", "value": "", "position": "-1.00;859.00", "size": "1;1", "children": []}]}]}]}]}]}, {"name": null, "role": "AXButton", "description": null, "role_description": "close button", "value": null, "position": "7.00;6.00", "size": "14;16", "children": []}, {"name": null, "role": "AXButton", "description": null, "role_description": "full screen button", "value": null, "position": "47.00;6.00", "size": "14;16", "children": [{"name": null, "role": "AXGroup", "description": null, "role_description": "group", "value": null, "position": "47.00;6.00", "size": "14;16", "children": [{"name": null, "role": "AXGroup", "description": null, "role_description": "group", "value": null, "position": "47.00;6.00", "size": "14;16", "children": []}]}]}, {"name": null, "role": "AXButton", "description": null, "role_description": "minimize button", "value": null, "position": "27.00;6.00", "size": "14;16", "children": []}, {"name": null, "role": "AXStaticText", "description": null, "role_description": "text", "value": "Anki Note", "position": "617.00;5.00", "size": "68;16", "children": []}]}